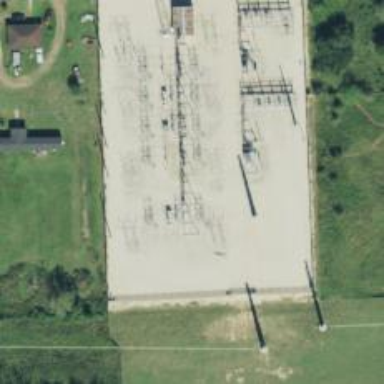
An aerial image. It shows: Switch used for power control.